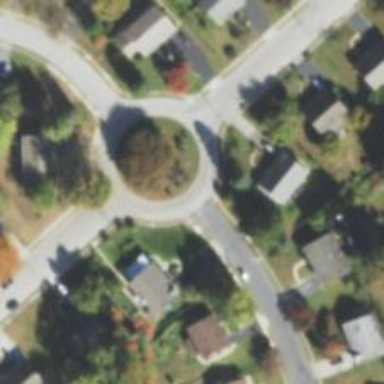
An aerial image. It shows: Residential road that intersects with roundabout.